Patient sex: F
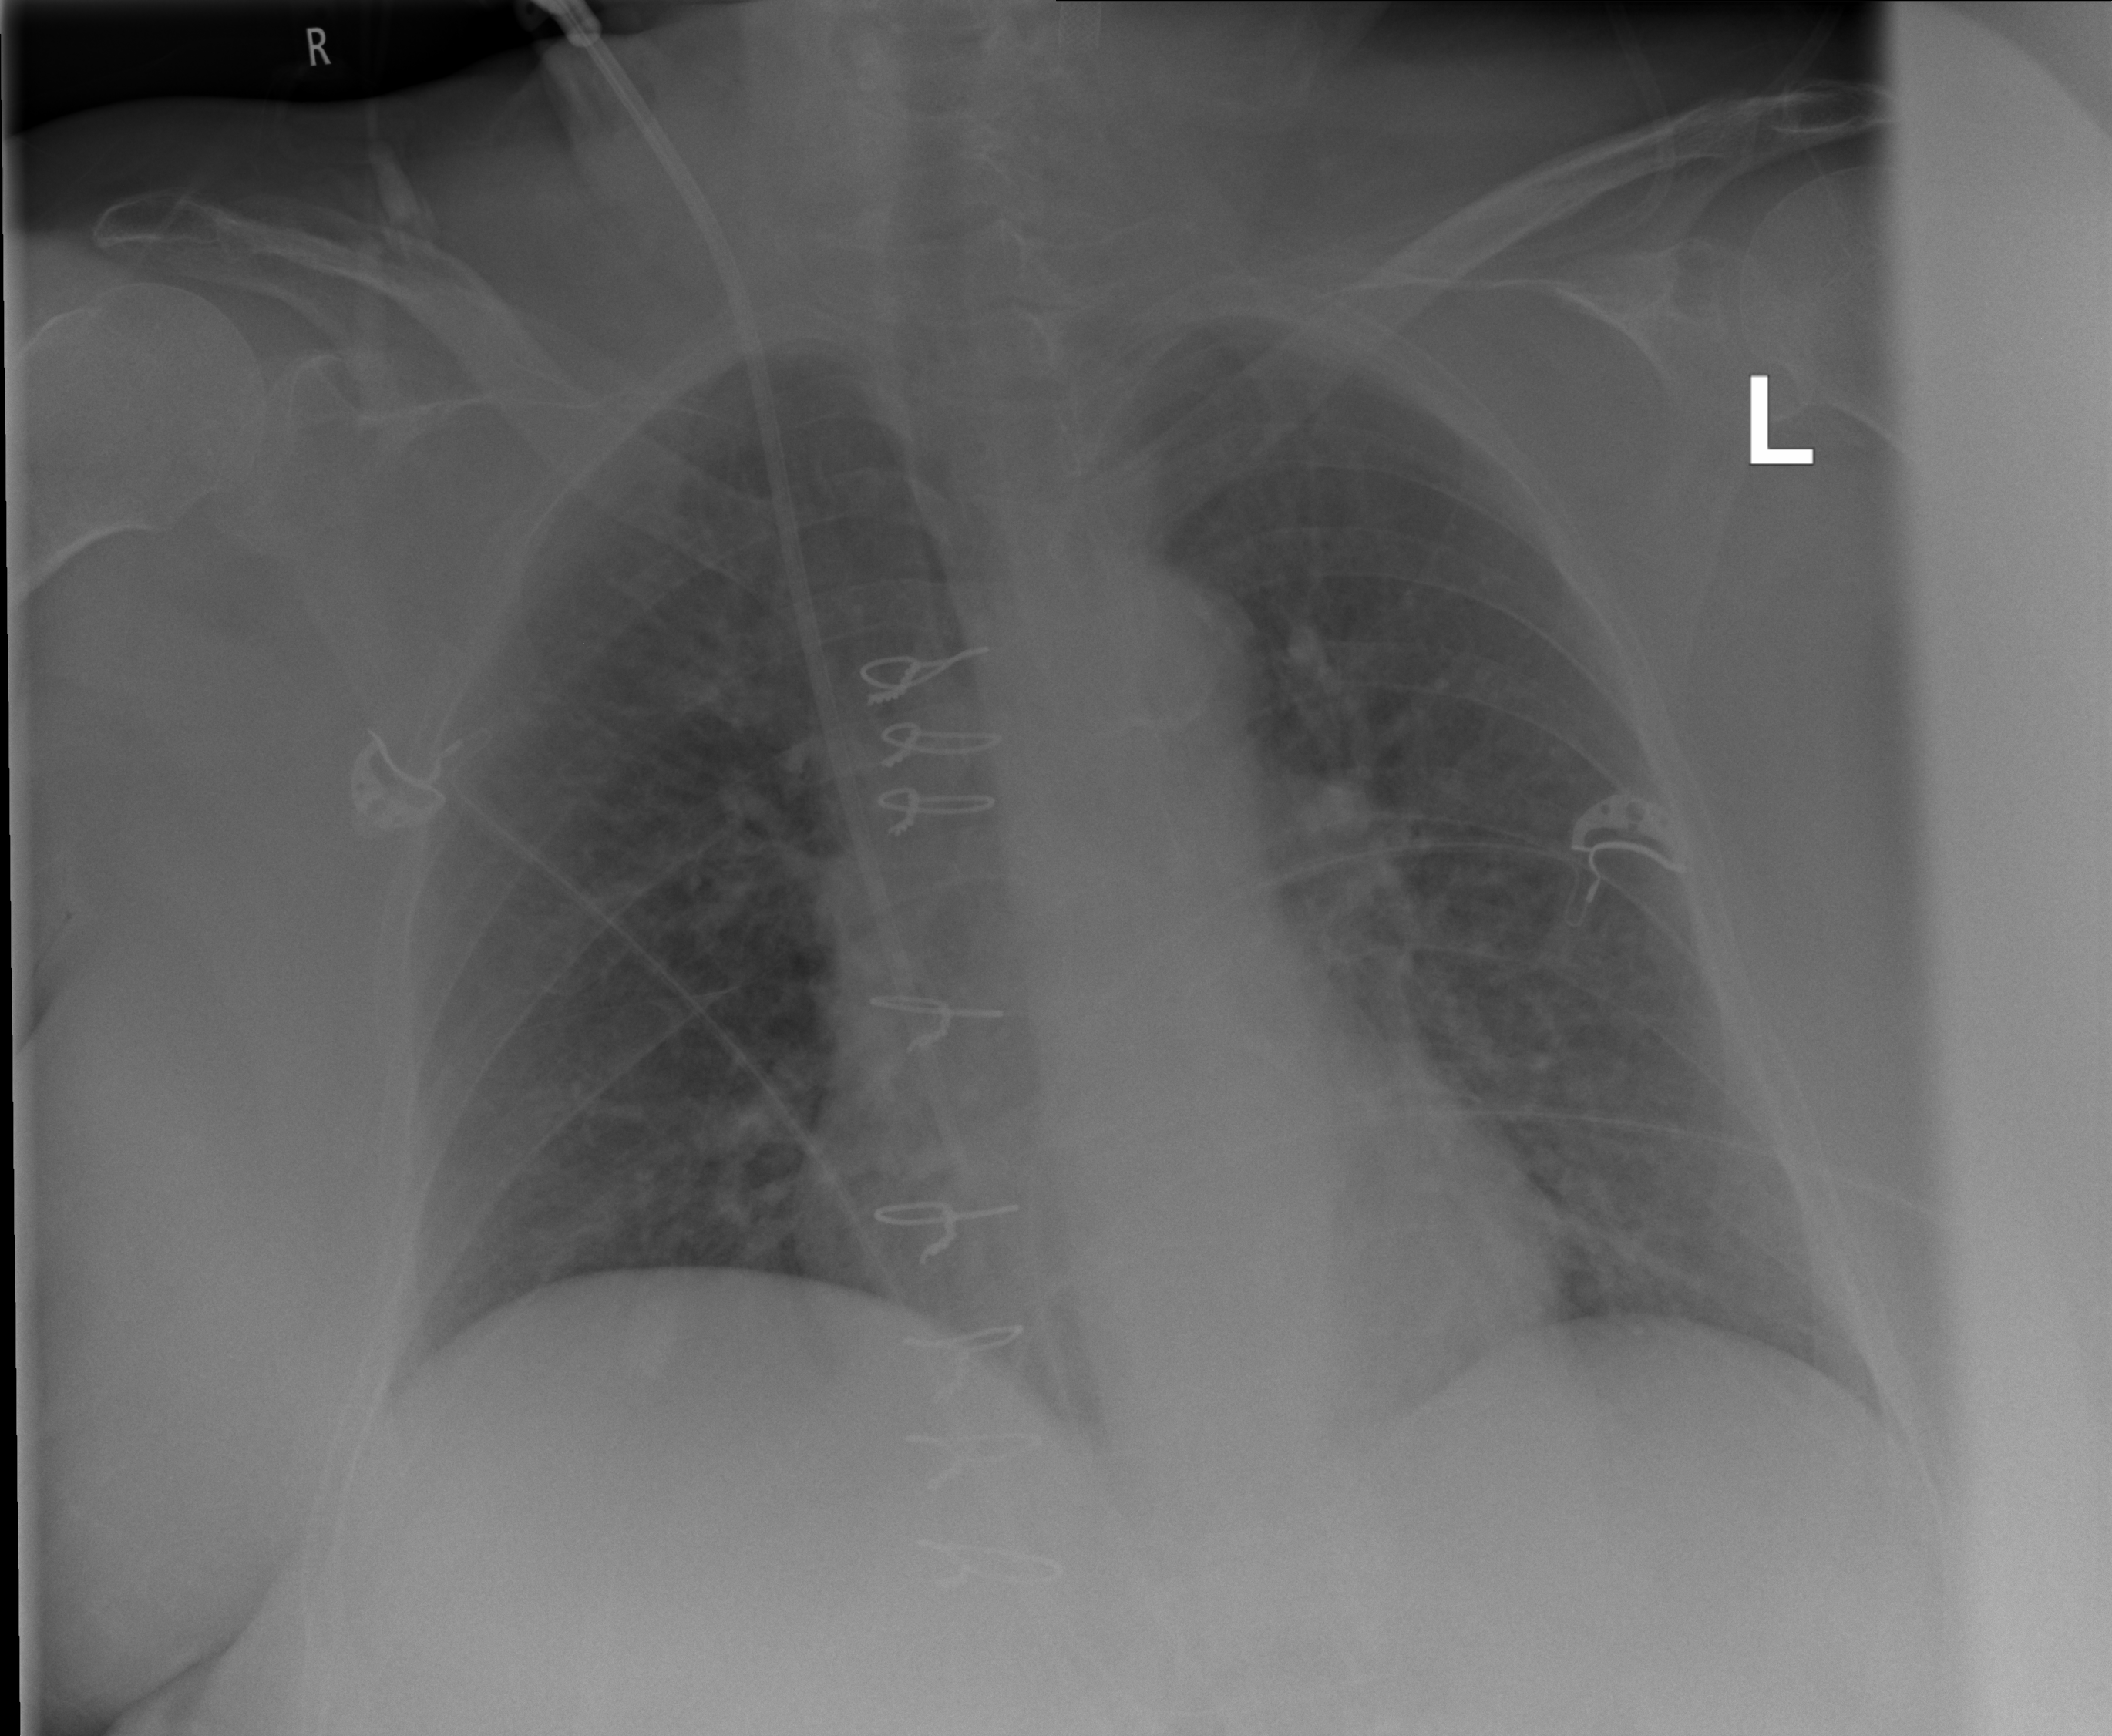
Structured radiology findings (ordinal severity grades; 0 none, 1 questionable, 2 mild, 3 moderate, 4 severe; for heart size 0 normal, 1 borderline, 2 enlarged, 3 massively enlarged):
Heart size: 1
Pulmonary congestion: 2
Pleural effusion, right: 0
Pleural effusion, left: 0
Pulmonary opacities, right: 0
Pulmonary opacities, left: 0
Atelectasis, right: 0
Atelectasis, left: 0